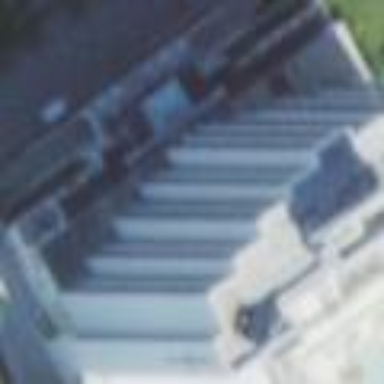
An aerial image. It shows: Building with flat grey roof.